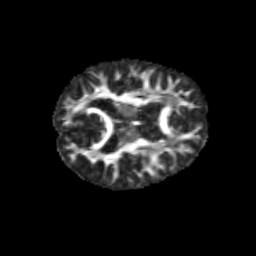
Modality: FA
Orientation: axial
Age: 11
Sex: male
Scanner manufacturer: siemens
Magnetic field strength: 3 T
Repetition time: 3.8 s
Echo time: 0.07 s